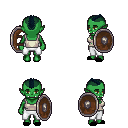
a pixel art fantasy rpg character, female body template, orc, green skin, white pirate shirt, white pants, raven short mohawk hairstyle, black slippers, shield, four views (front, back, left, right), 2x2 character sprite sheet, small pixel art, hard edges, no anti-aliasing